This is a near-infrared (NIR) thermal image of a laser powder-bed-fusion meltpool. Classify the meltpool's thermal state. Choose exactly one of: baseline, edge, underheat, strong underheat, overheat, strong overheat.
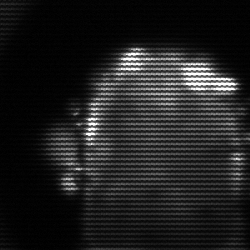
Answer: baseline